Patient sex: M
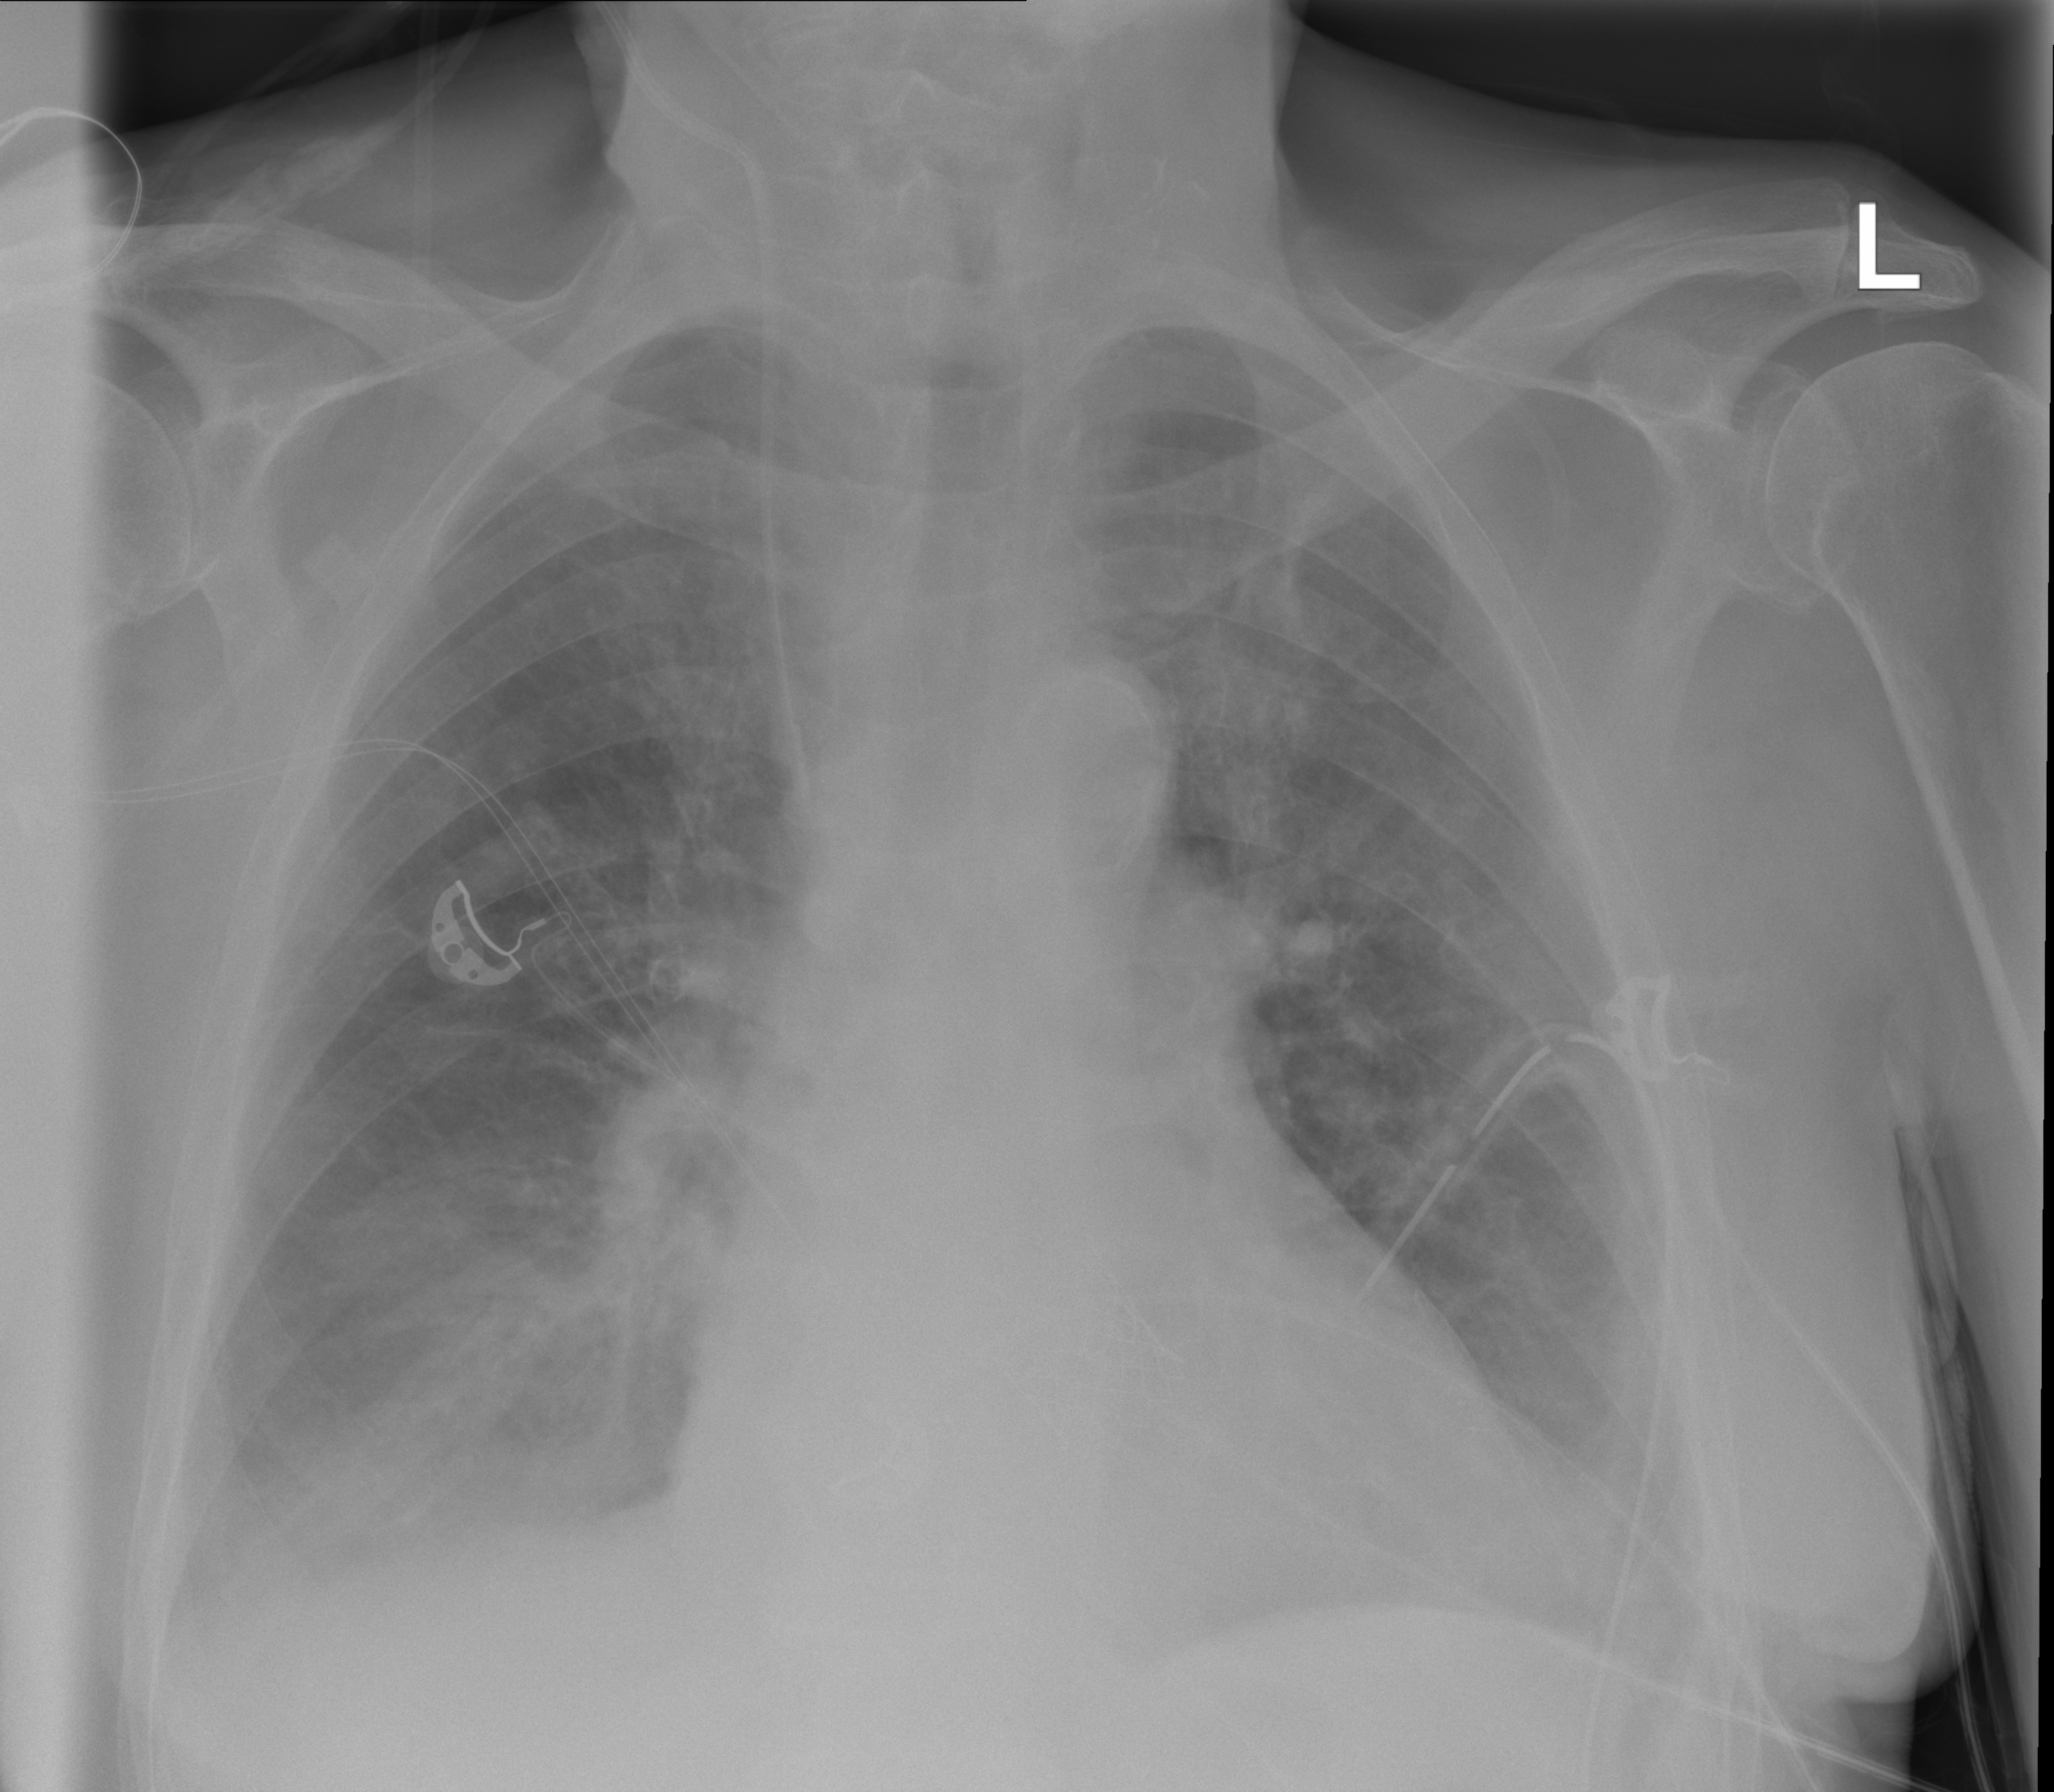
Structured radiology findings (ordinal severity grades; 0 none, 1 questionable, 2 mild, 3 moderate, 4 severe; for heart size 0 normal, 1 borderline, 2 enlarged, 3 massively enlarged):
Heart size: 0
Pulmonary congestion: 0
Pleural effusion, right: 2
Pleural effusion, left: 1
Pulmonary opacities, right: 2
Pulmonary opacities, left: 0
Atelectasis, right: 2
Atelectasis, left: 2